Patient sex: F
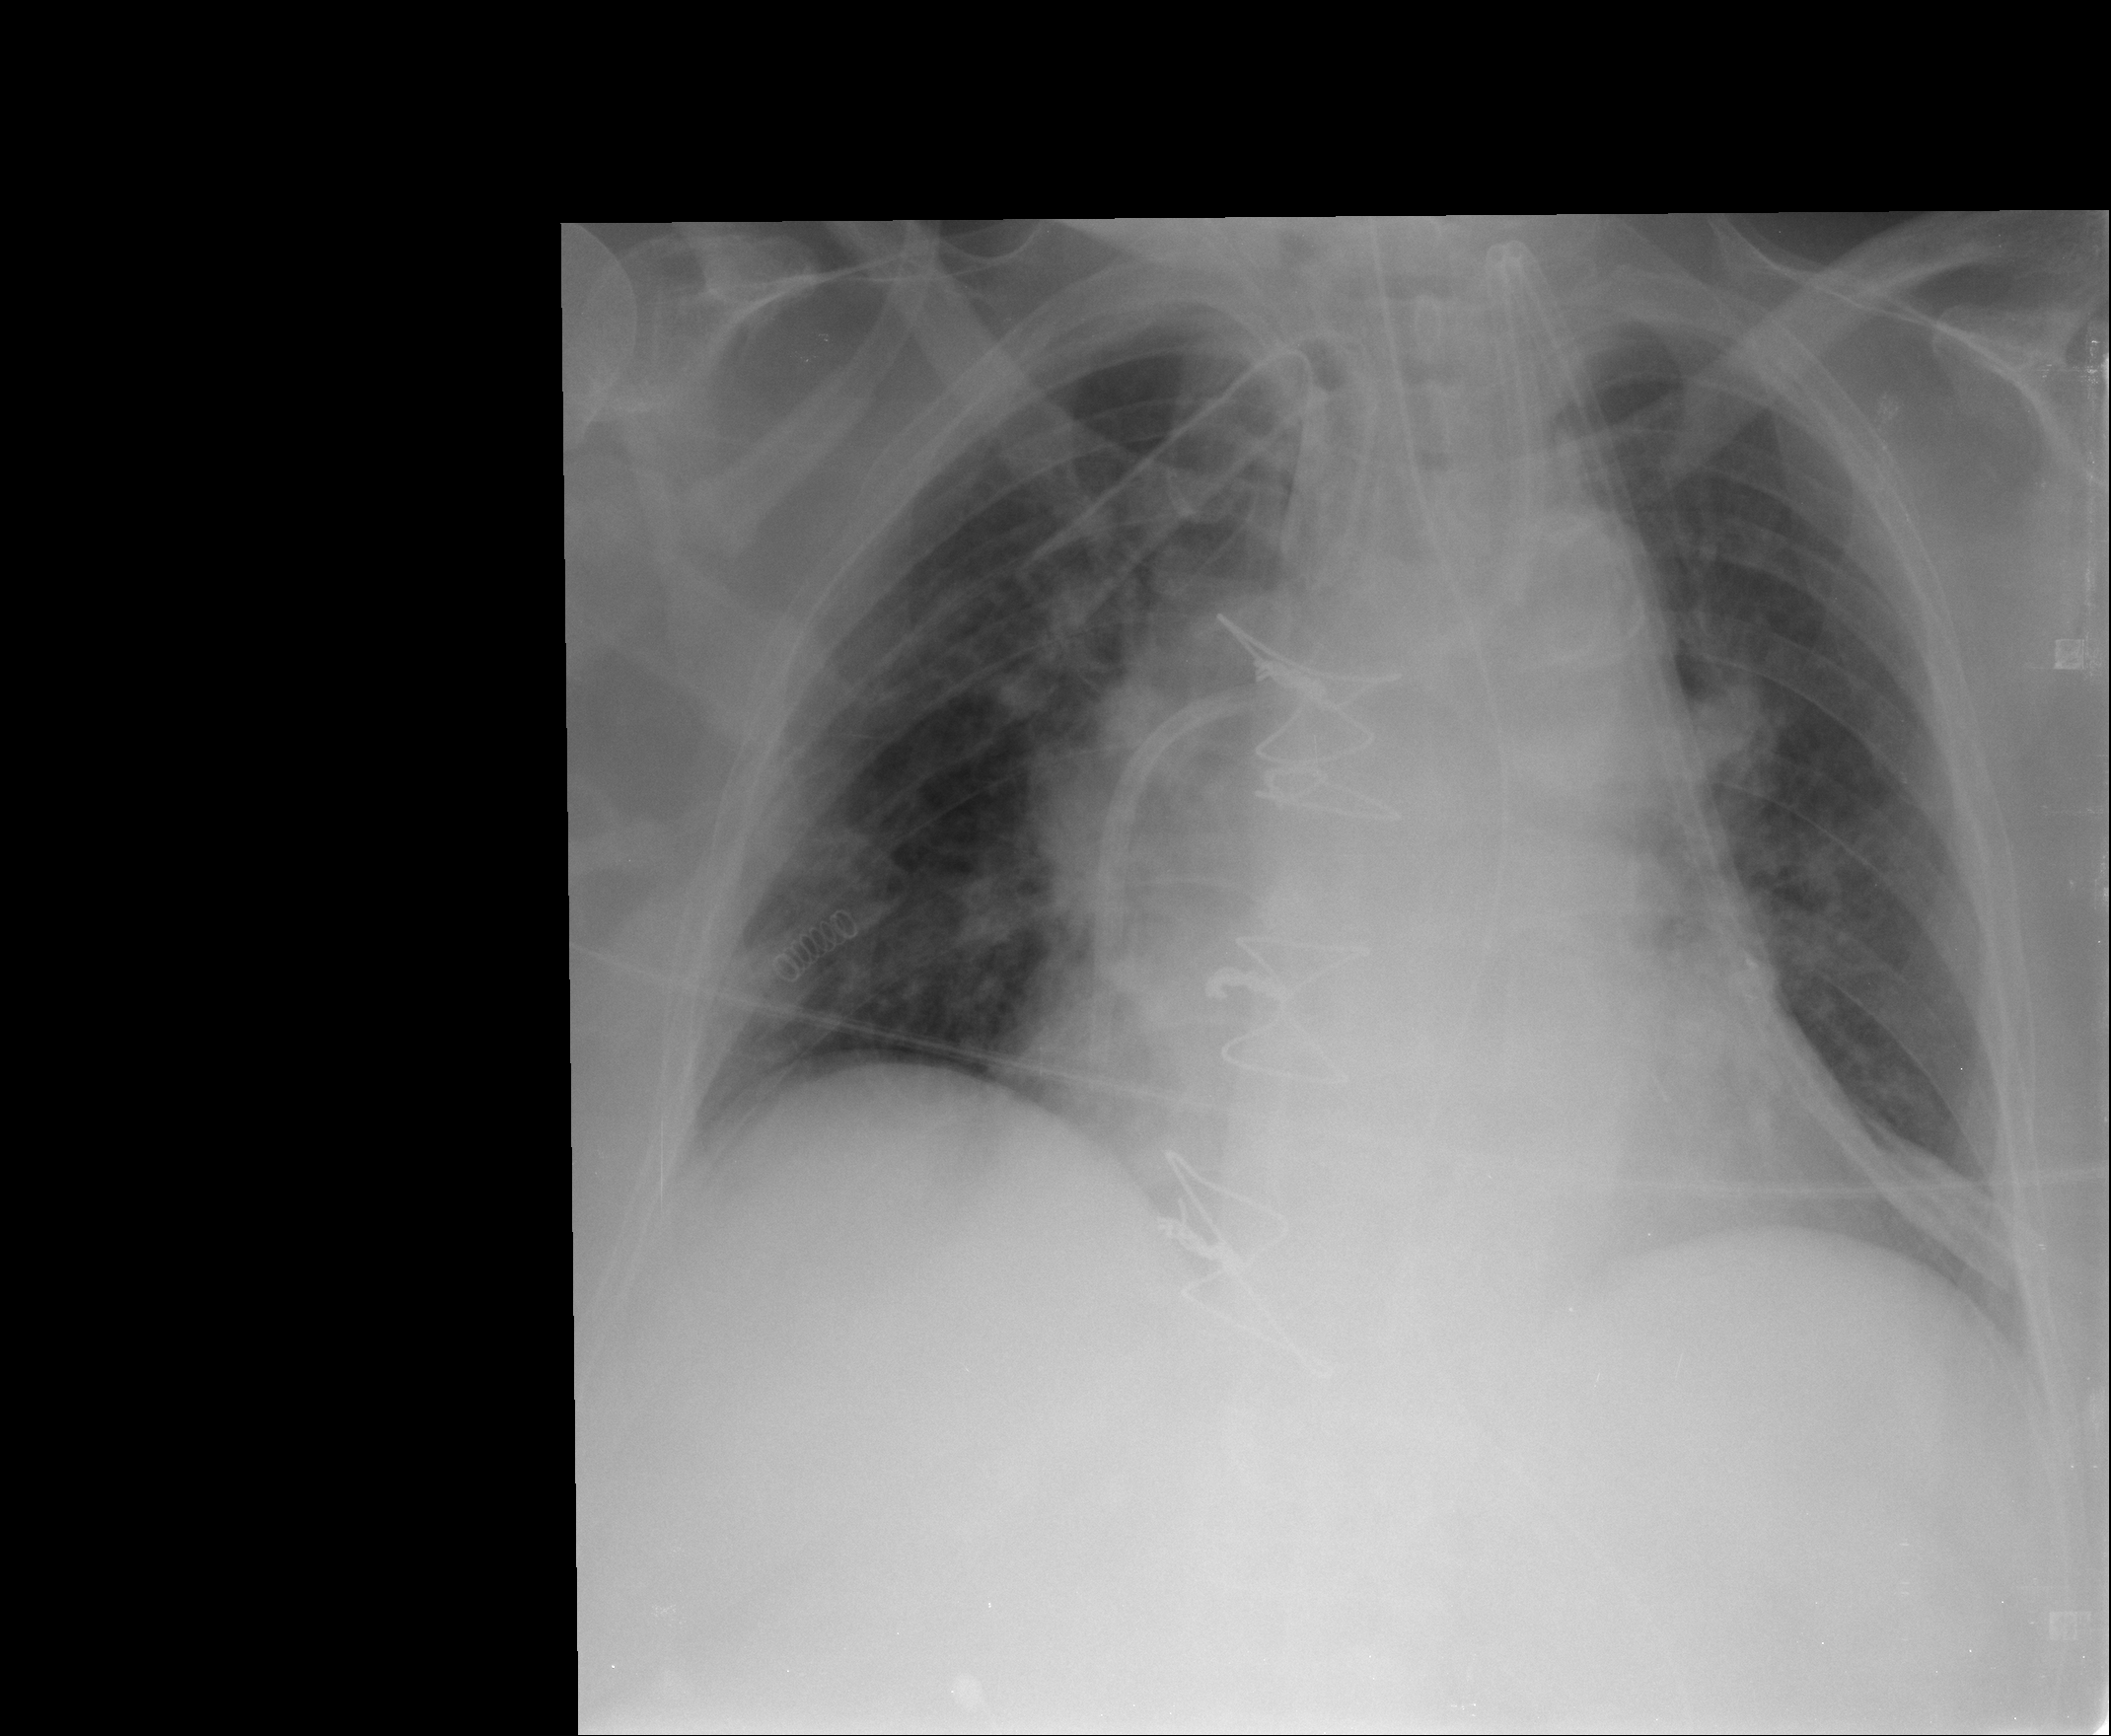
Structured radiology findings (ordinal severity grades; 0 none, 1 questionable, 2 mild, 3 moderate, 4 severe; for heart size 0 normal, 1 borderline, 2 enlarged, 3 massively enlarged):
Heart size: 2
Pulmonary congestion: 2
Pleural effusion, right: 0
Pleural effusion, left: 0
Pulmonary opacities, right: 0
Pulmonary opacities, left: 0
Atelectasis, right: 0
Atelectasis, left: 0